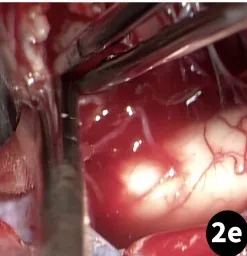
Surgical treatment of the right foramen magnum meningioma. (Case 1). Tumor resection procedure.
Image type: medical_photograph (other_medical_photograph)